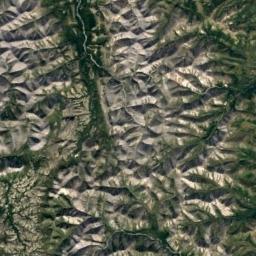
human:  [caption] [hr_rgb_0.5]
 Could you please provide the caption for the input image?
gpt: Half of the area on this mountain is covered by vegetation .

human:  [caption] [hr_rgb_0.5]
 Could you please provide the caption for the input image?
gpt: The folded mountain consists of a number of ridges and valleys and is covered with some vegetation .

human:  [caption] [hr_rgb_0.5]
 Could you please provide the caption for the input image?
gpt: There is the mountain of uneven .

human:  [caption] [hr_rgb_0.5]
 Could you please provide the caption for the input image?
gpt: The mountain is full of bare land with lines of green plants .

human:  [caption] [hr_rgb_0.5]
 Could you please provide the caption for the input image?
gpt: There are many ridges and green ravines on the mountain .